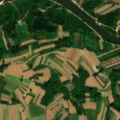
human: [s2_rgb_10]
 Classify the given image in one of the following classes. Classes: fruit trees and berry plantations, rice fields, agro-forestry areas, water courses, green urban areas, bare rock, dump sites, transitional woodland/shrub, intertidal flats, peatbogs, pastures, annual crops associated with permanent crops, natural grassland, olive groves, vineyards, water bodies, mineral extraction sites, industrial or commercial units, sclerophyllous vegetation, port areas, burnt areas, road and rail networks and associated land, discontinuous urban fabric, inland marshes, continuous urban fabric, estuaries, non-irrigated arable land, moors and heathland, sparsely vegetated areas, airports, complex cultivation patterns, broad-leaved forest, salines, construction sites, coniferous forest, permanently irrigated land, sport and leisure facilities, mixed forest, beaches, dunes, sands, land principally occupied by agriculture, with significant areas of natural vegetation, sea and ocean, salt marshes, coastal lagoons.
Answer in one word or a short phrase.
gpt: non-irrigated arable land, land principally occupied by agriculture, with significant areas of natural vegetation, transitional woodland/shrub, water courses